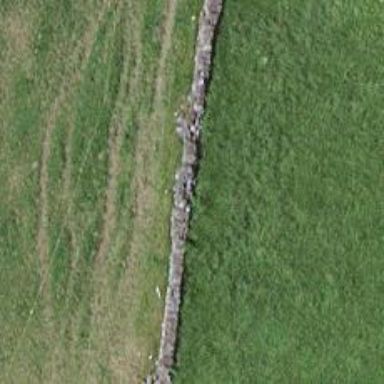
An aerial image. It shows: Dry stone wall barrier.